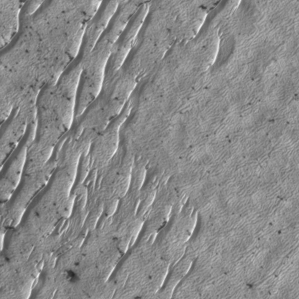
Label: frost